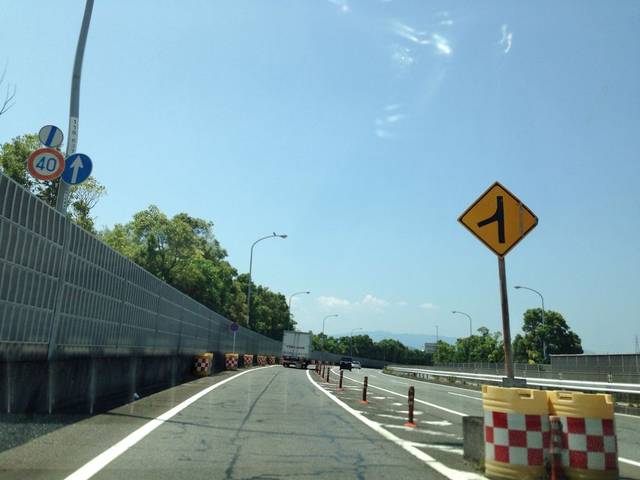
Region: Japan
Coordinates: 35.164, 138.902